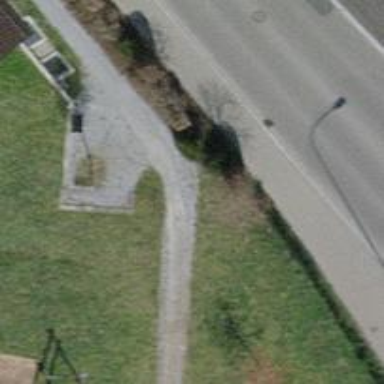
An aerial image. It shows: Footway with surface of pebblestone.